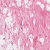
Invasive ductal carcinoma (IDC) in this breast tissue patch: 0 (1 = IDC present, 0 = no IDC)